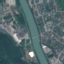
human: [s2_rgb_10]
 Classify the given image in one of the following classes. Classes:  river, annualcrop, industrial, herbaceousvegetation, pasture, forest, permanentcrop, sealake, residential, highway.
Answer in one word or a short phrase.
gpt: River